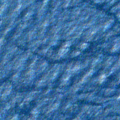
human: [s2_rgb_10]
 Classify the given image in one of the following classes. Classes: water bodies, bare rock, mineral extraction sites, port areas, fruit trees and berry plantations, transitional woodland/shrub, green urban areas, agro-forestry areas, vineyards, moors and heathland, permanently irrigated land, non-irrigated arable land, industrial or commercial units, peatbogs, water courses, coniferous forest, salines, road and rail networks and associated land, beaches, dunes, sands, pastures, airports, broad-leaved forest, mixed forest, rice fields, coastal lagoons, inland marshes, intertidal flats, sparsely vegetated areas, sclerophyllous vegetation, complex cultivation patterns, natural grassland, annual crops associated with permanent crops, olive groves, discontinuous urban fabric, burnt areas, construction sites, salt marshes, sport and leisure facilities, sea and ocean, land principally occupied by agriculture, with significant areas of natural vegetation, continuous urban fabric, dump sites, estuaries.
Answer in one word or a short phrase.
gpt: sea and ocean